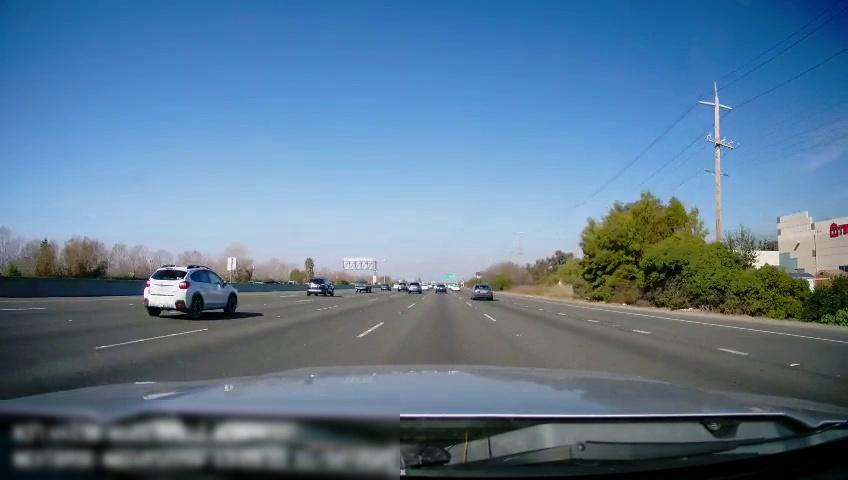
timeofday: Day
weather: Sunny
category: Drivable Space
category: Vehicles | Car
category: Vehicles | SUV
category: Vehicles | Car
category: Vehicles | SUV
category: Vehicles | Truck
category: Vehicles | SUV
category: Vehicles | SUV
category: Vehicles | SUV
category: Lanes | Alternate Lane
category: Lanes | Alternate Lane
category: Lanes | Alternate Lane
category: Lanes | Current Lane
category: Lanes | Alternate Lane
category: Lanes | Alternate Lane
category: Lanes | Alternate Lane
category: Lanes | Alternate Lane